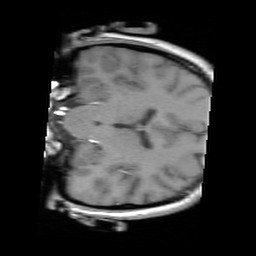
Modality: FLASH
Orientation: coronal
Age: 26
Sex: female
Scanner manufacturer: siemens
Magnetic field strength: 3 T
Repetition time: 0.245 s
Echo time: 0.0026 s